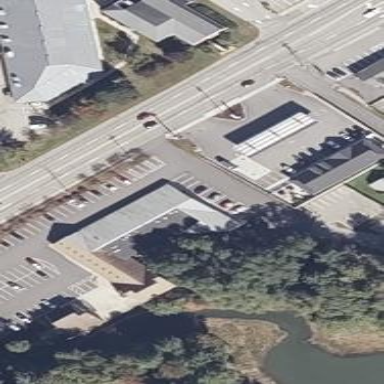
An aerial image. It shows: Retail building.